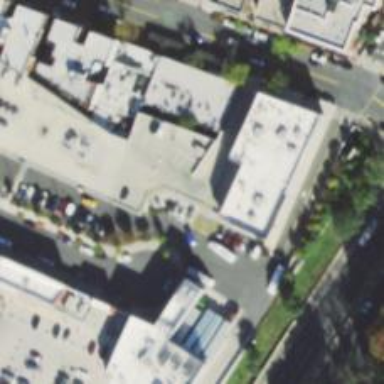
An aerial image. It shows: Clinic.